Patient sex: M
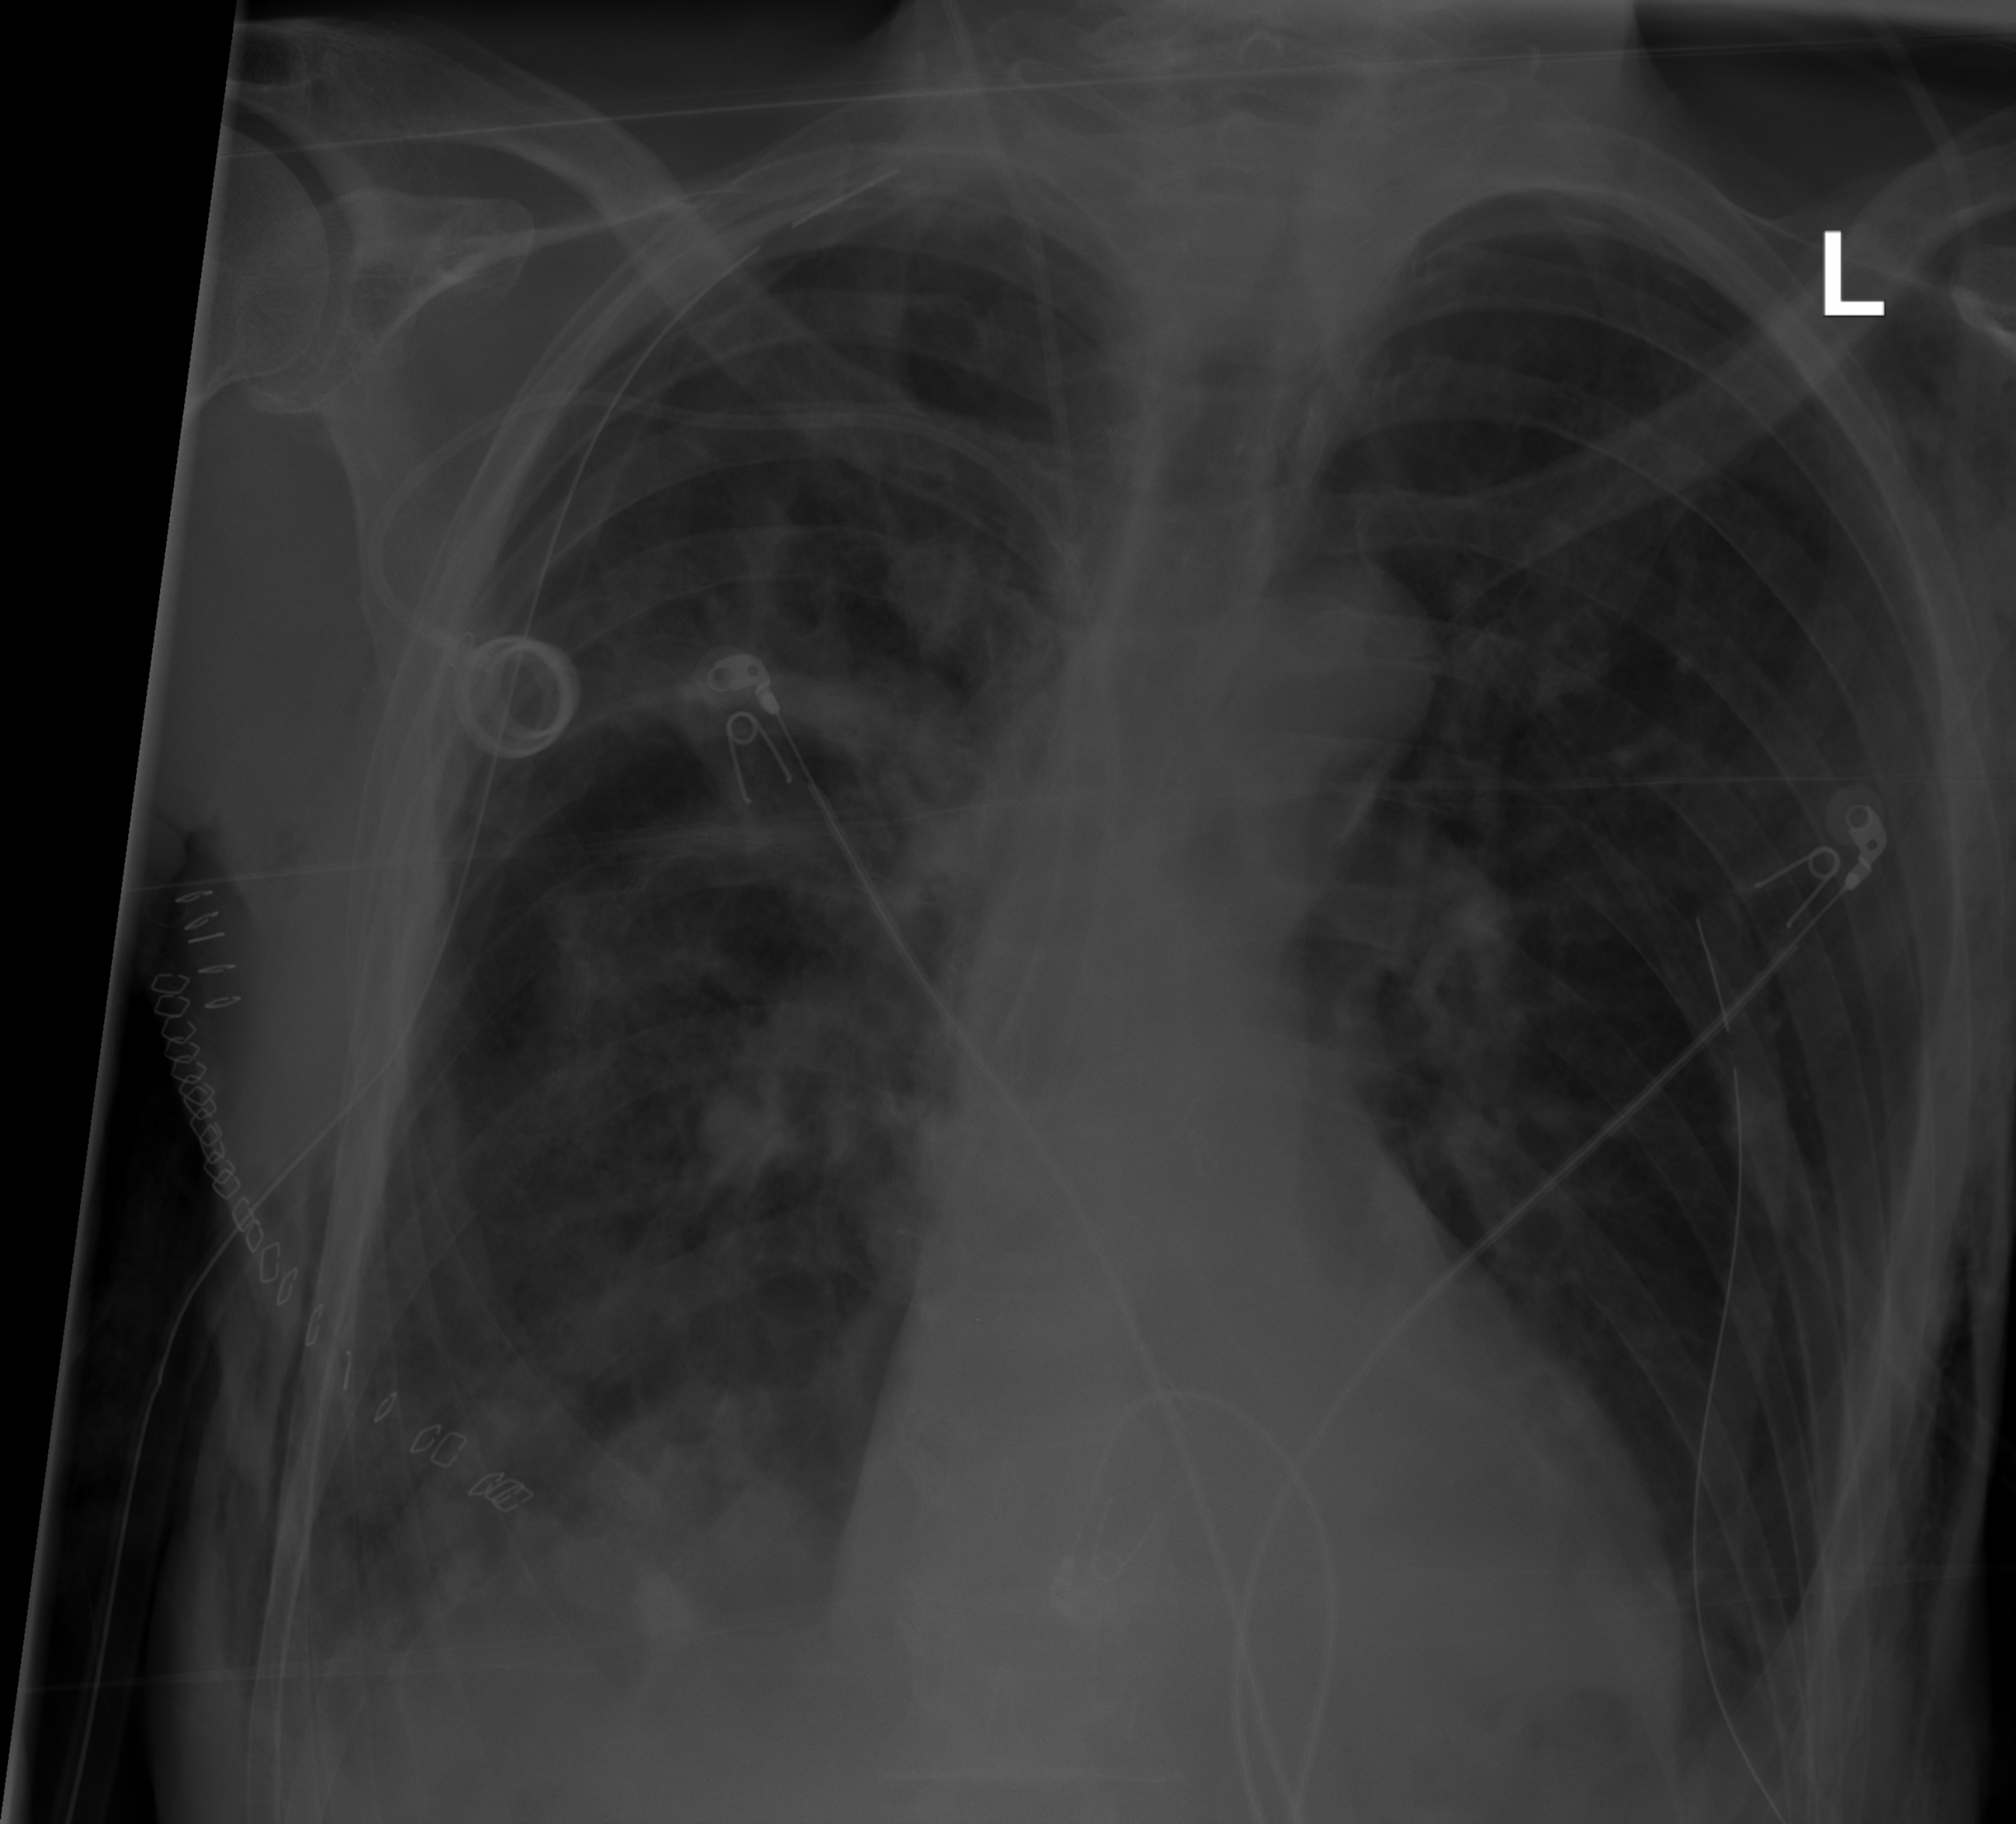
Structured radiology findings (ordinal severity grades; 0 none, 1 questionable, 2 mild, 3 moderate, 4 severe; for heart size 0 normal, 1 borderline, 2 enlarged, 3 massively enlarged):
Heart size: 0
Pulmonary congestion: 0
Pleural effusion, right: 3
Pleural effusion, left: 2
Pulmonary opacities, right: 2
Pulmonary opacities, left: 0
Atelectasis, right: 2
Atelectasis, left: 2